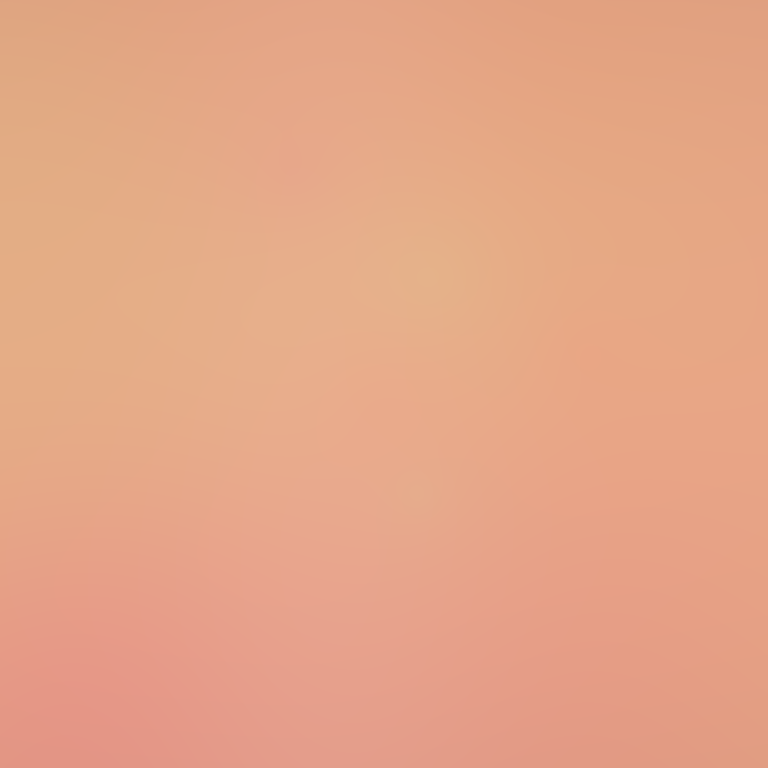
Abstract light effect, smooth gradient from soft peach to warm coral, serene atmosphere, diffuse glow, no room, no furniture, no objects.